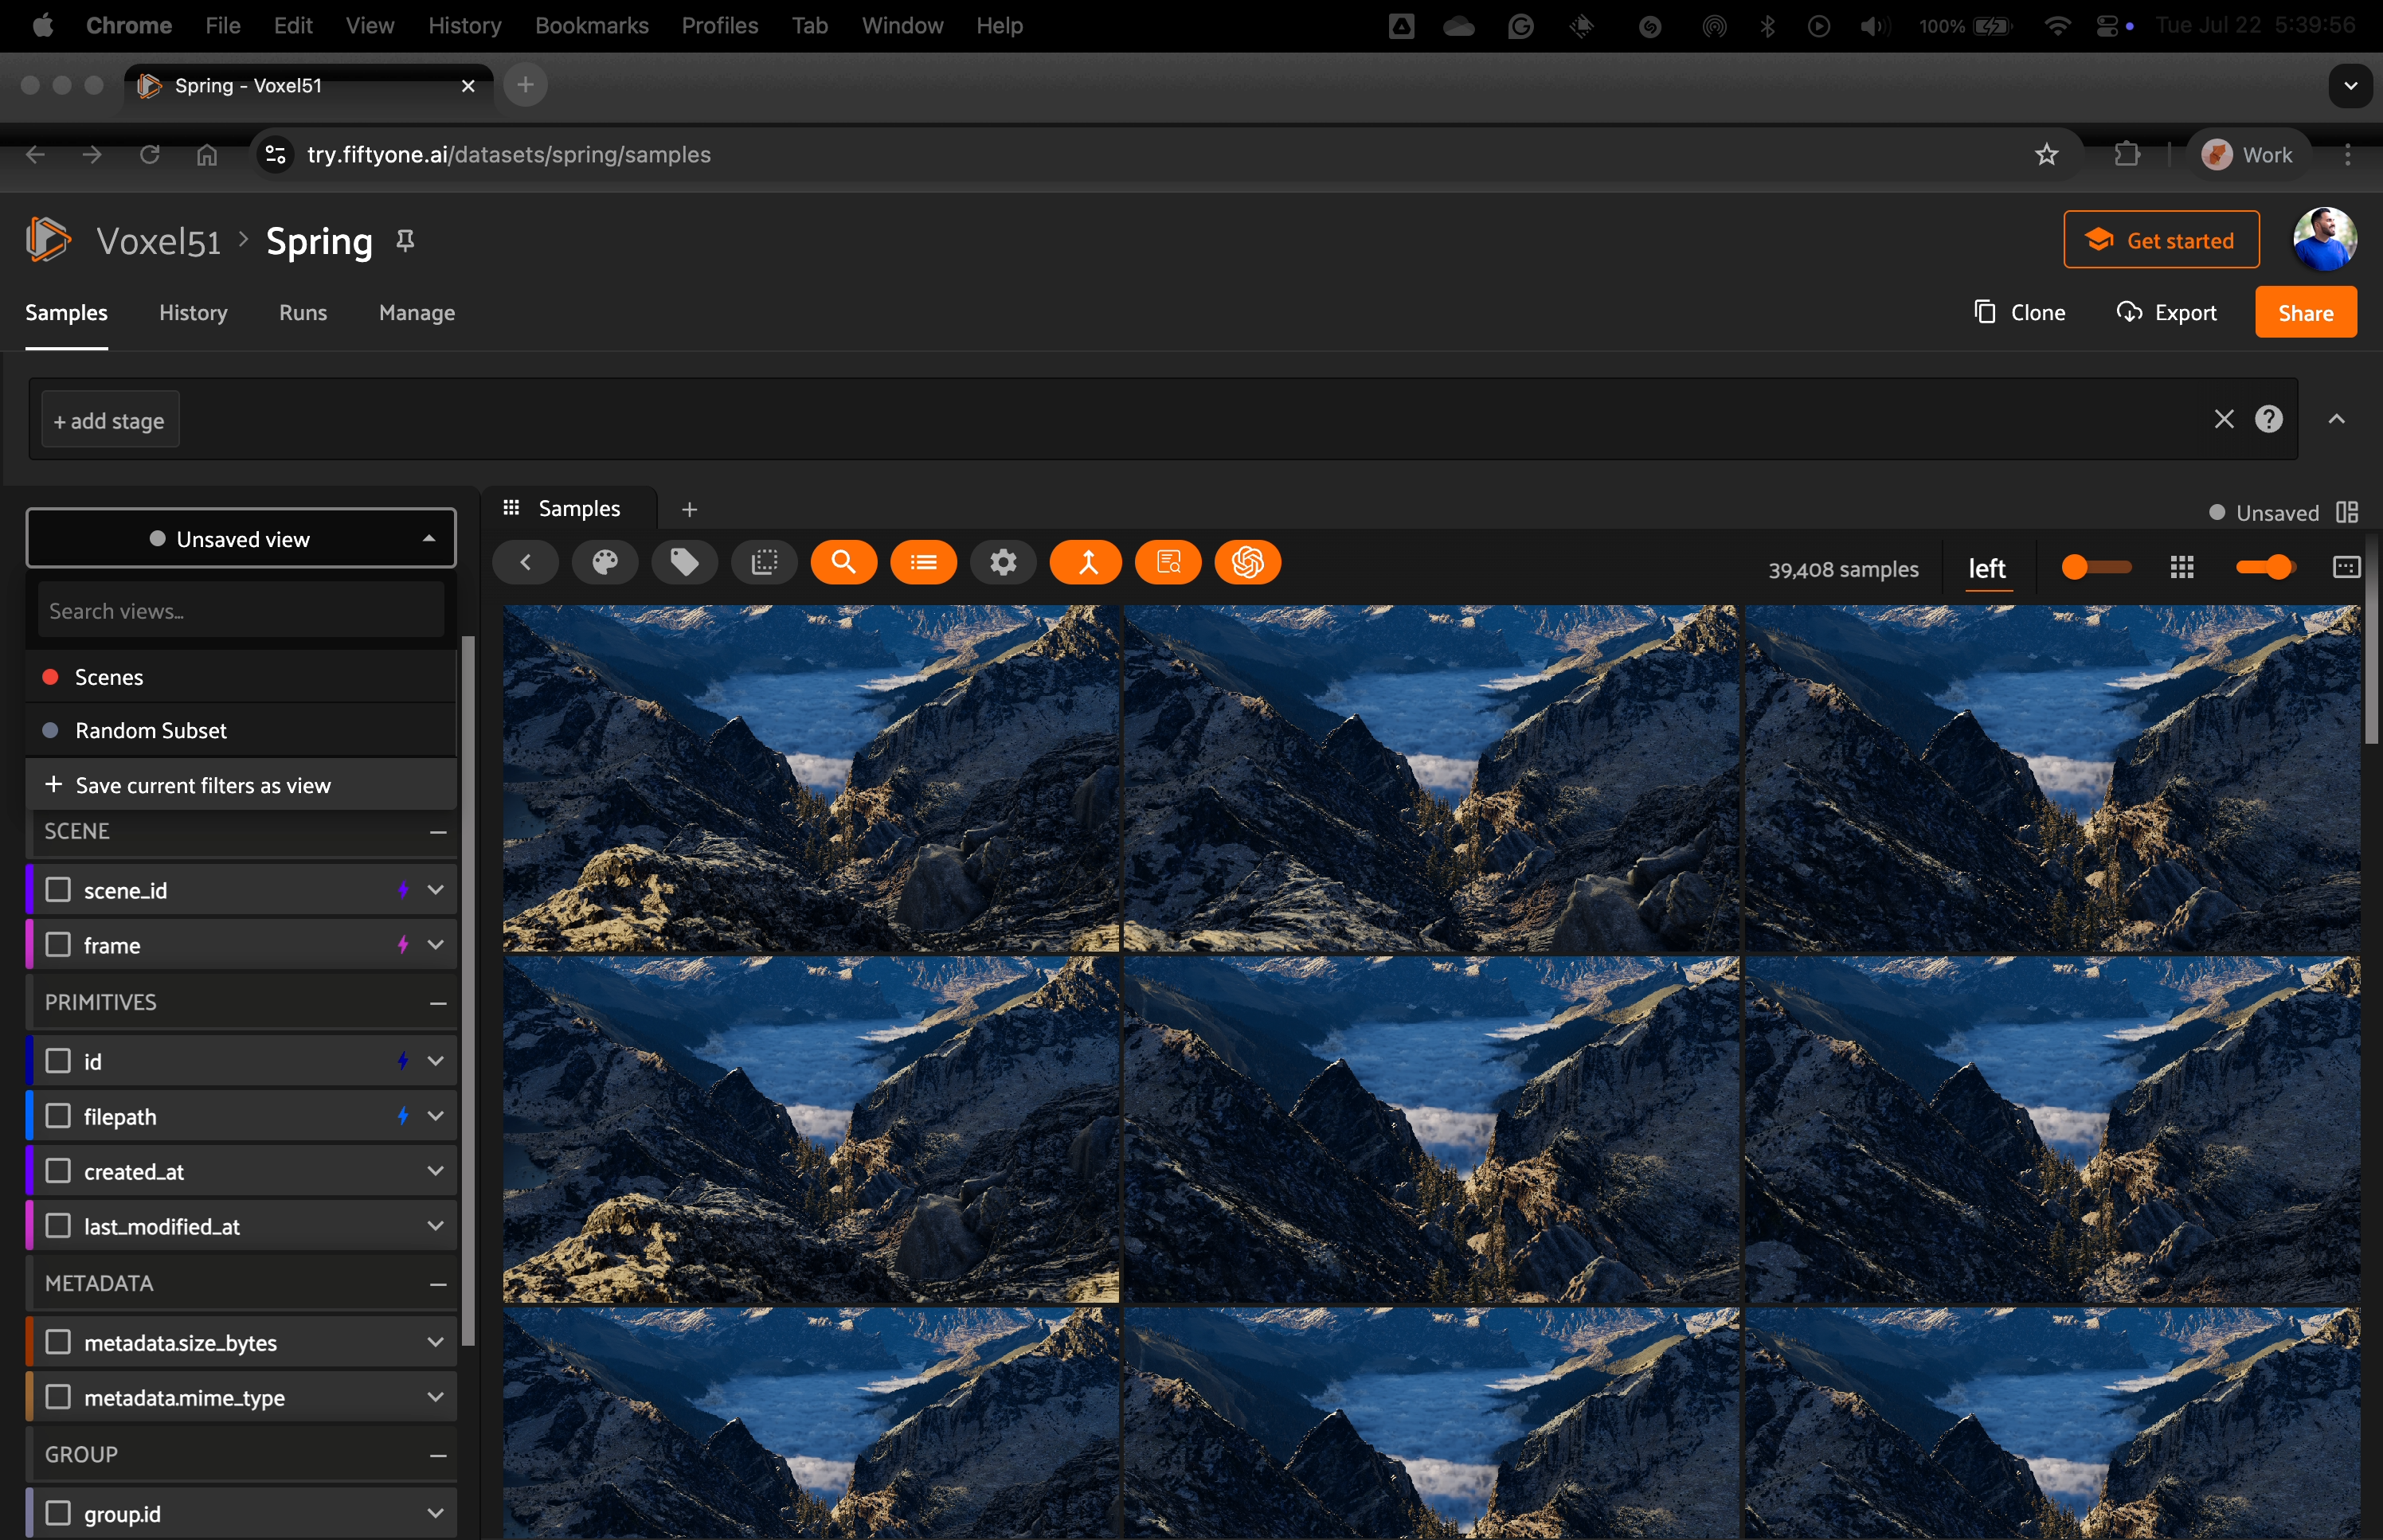
task_description: Open the saved views on this dataset
action_type: select
element_info: Menu Item

task_description: Load the saved view called Scenes
action_type: select
element_info: Menu Item

task_description: Load the saved view called random subset
action_type: select
element_info: Menu Item